Field crop: tomato
Growth stage: 2
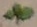
Species: solanum